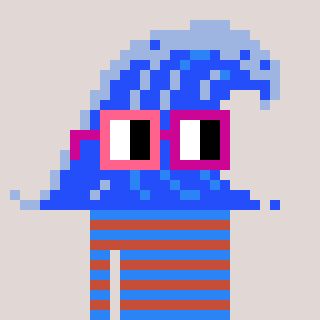
a pixel art character with square pink and red glasses, a wave-shaped head and a rust-colored body on a warm background